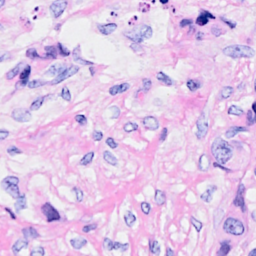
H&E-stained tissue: Breast